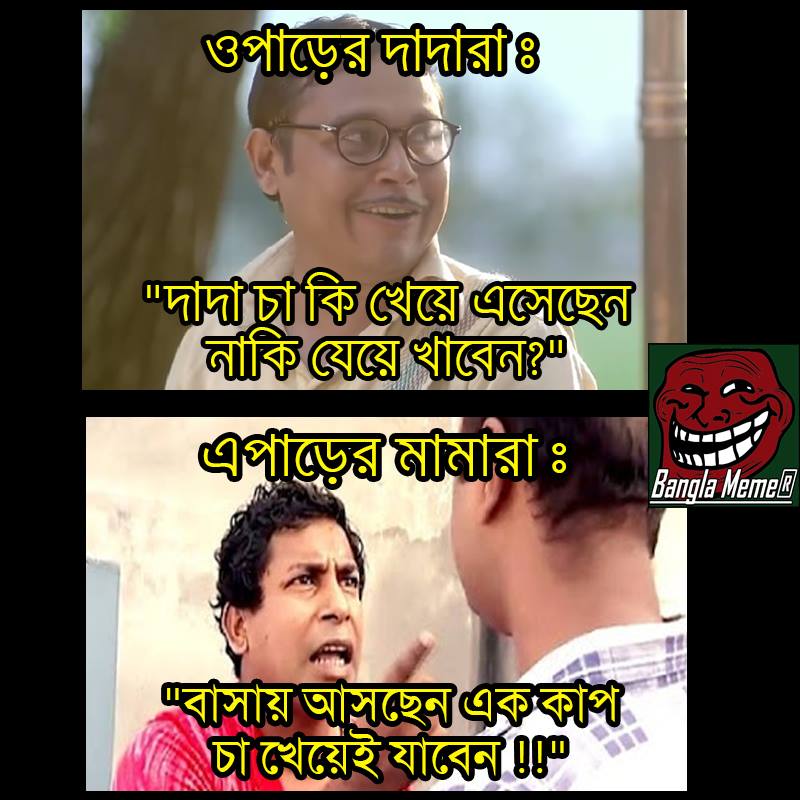
Caption: ওপাড়ের দাদারাঃ  "দাদা চা কি খেয়ে এসেছেন নাকি যেয়ে খাবেন ?"     এপাড়ের মামারাঃ  "বাসায় আসছেন এক কাপ চা খেয়েই যাবেন !!"
Label: hate